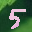
Label: 5